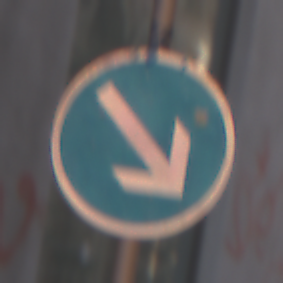
Verkehrszeichen: VorgeschriebeneVorbeifahrtRechts
Umgebung: Outdoor, Urban
Tageszeit: MorningAfternoon
Wetter: PartlyCloudy
Licht: Natural
Jahreszeit: NotSpecified
Kontrast: MediumContrast